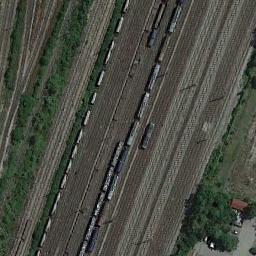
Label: railway